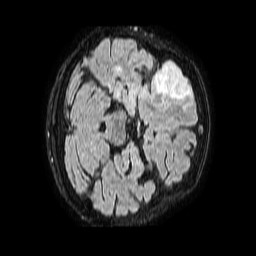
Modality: FLAIR
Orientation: axial
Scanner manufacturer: philips
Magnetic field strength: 1.5 T
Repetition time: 4.8 s
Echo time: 0.3 s